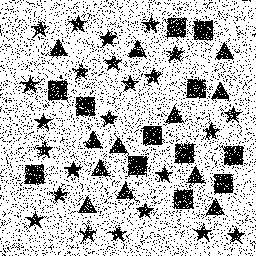
Squares: 12
Triangles: 12
Stars: 24
Total shapes: 48